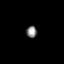
Tissue: skin
Cell type: Epithelial cells
Senescence score: 0.2687
Nuclear area (px): 123
Mean DAPI intensity: 132.512